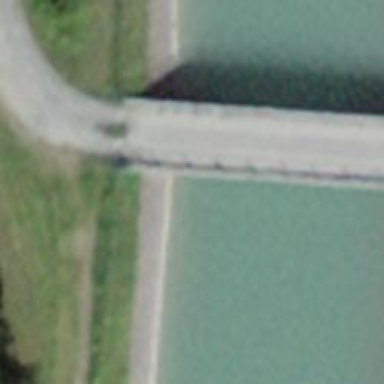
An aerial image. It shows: Gravel track on bridge with grade 2 track type.